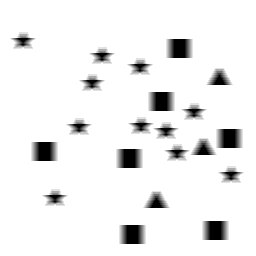
Squares: 7
Triangles: 3
Stars: 11
Total shapes: 21